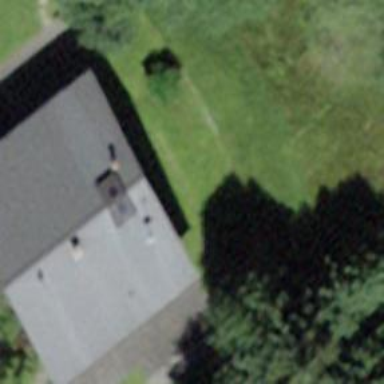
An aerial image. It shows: Simple and straightforward house.